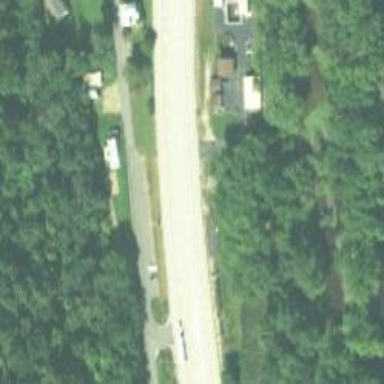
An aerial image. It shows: This image shows trunk highway that functions as expressway.